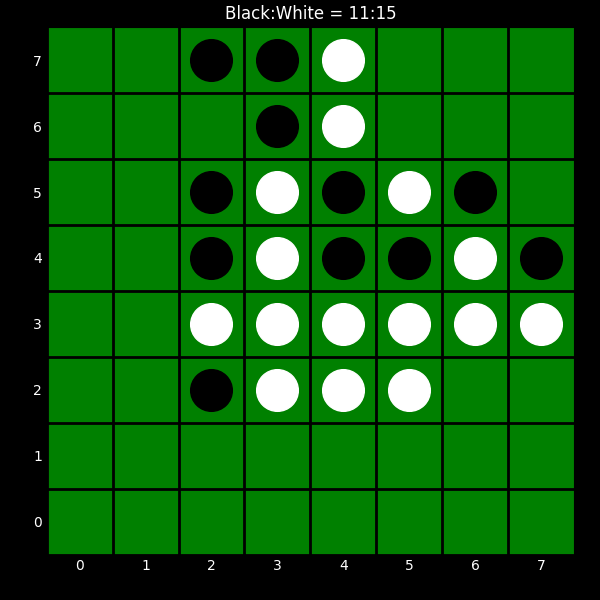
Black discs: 11
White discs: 15